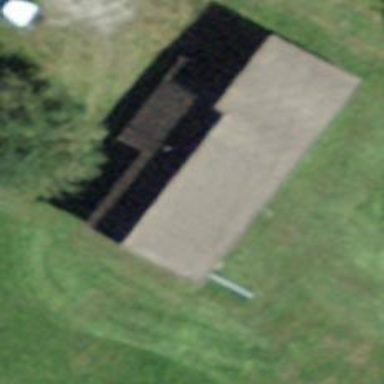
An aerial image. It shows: Building dedicated to shooting sports.